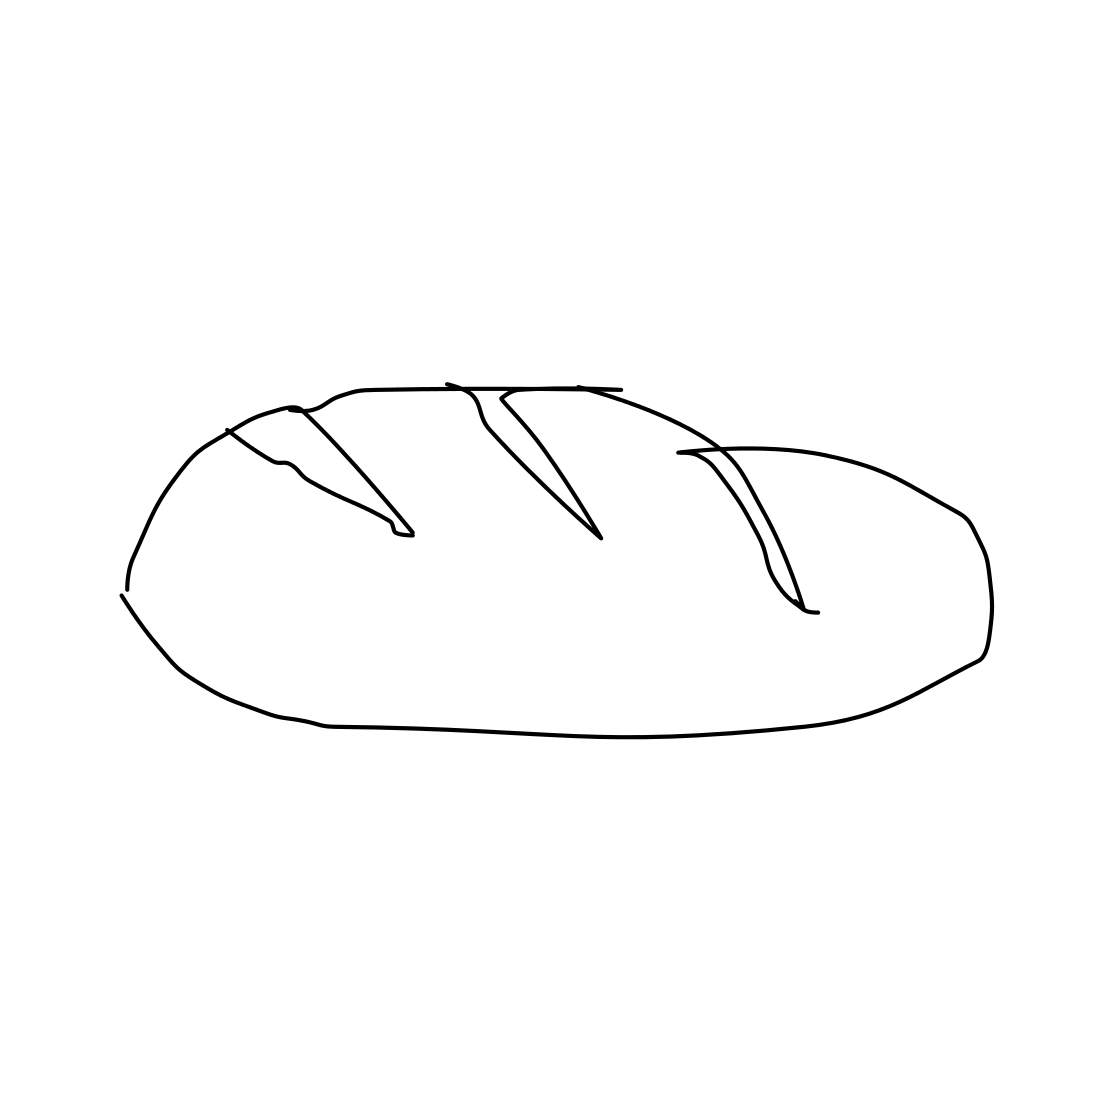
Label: bread